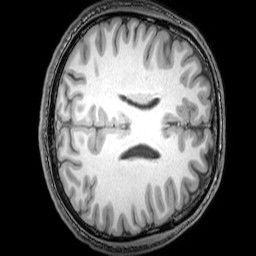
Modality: T1w
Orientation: axial
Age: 24
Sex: male
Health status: healthy
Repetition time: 0.081 s
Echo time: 0.037 s